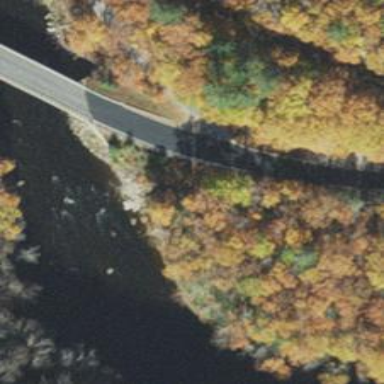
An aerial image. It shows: Tertiary road with asphalt surface. It is used as portage for whitewater activities.